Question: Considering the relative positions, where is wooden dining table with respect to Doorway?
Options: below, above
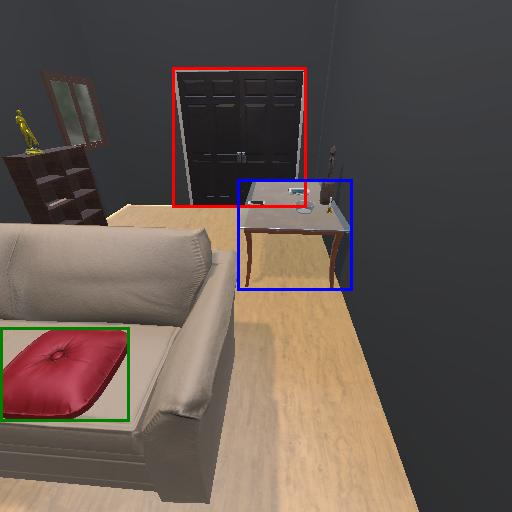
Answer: below